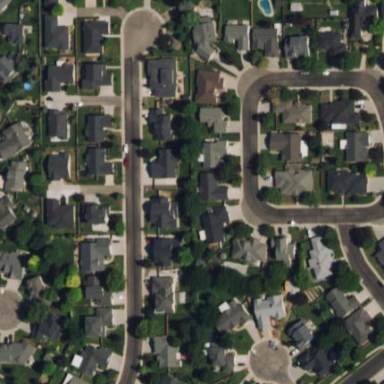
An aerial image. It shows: Sidewalk.